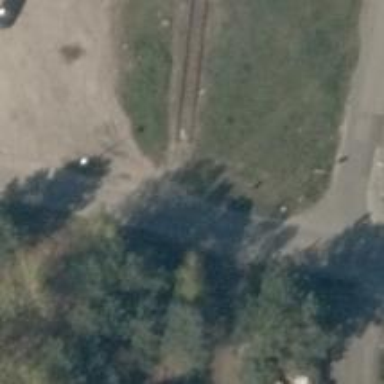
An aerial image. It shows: Abandoned railway.